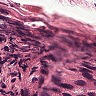
Metastatic tissue present: yes